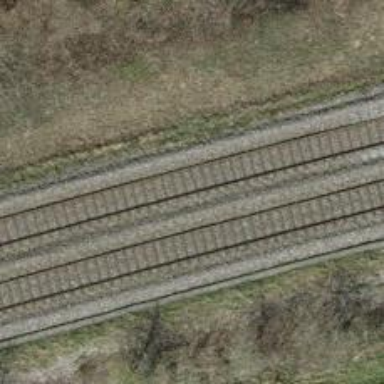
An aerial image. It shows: Single-track railway with electrified contact lines.